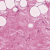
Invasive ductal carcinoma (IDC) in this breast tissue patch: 0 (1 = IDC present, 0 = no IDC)